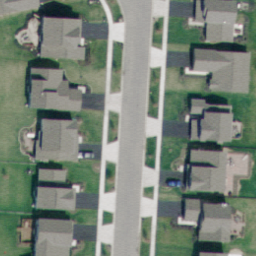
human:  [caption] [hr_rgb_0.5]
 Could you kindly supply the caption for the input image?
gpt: It is a piece of farmland .

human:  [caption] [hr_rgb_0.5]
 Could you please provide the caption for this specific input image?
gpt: It is a piece of cropland .

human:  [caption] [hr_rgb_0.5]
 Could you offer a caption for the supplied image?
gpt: There is a piece of cropland .

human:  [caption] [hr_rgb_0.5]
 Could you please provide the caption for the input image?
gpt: There is a piece of farmland .

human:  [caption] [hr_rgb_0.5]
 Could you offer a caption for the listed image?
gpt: Here is a piece of farmland .